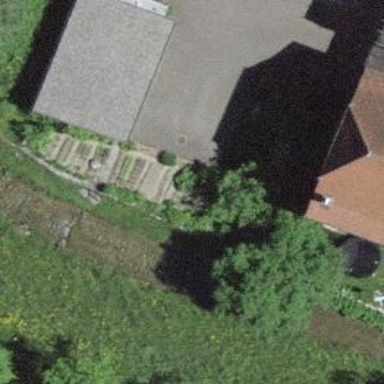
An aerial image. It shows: Garage building.